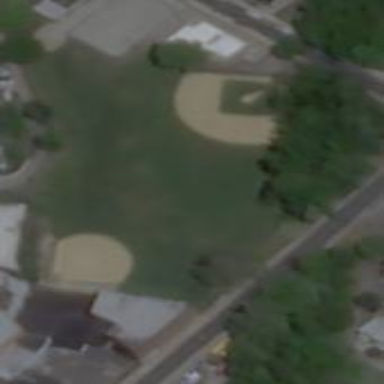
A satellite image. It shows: Baseball pitch for leisure and sports activities.